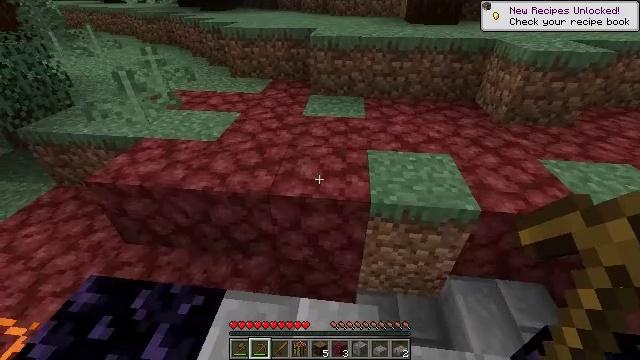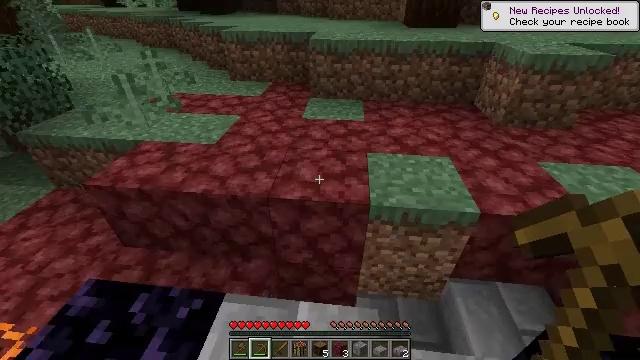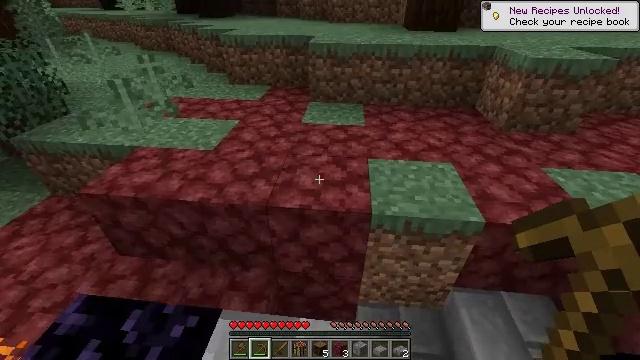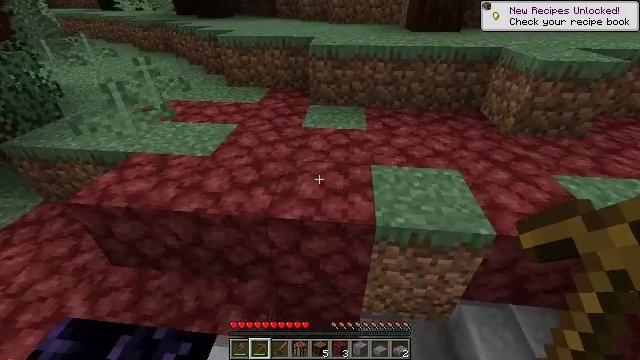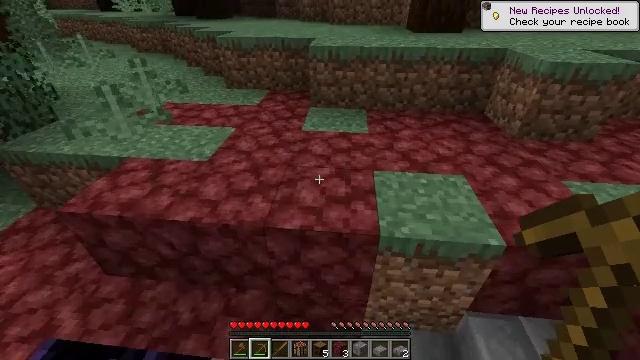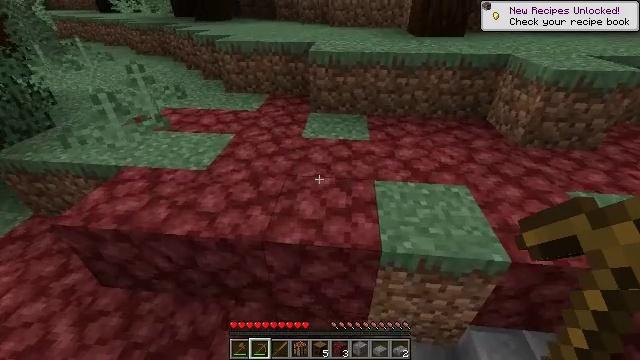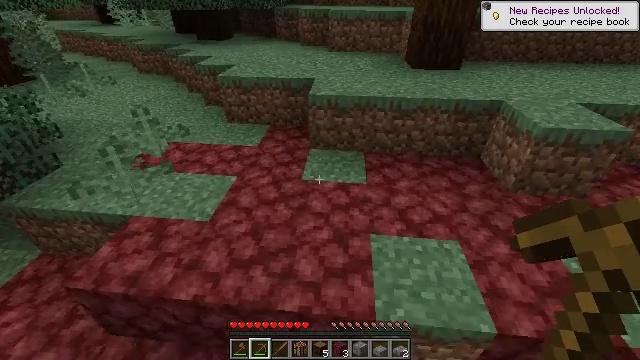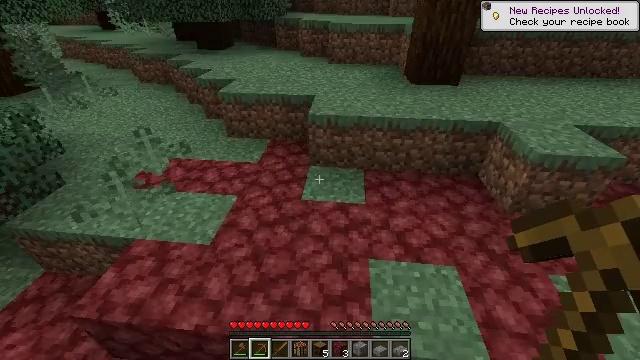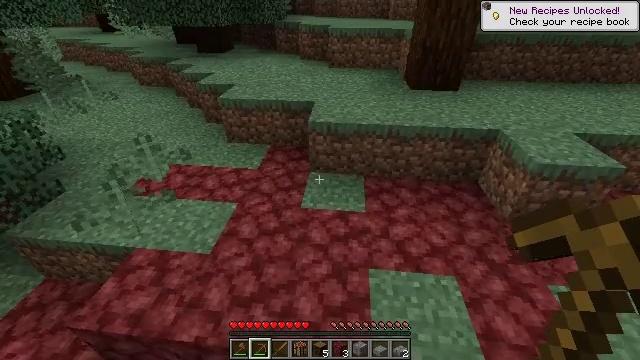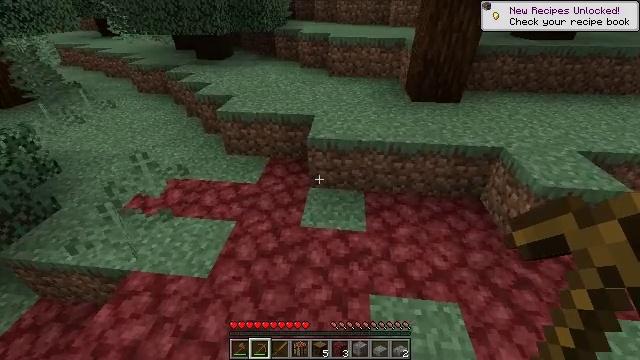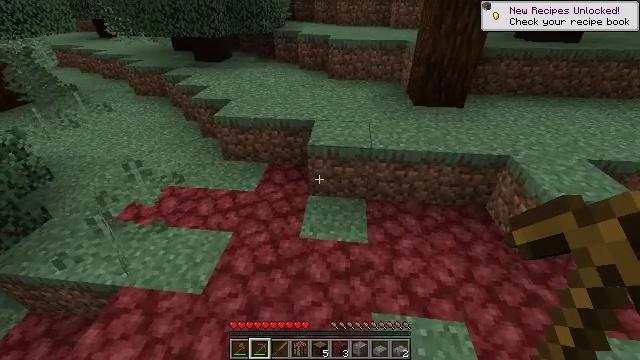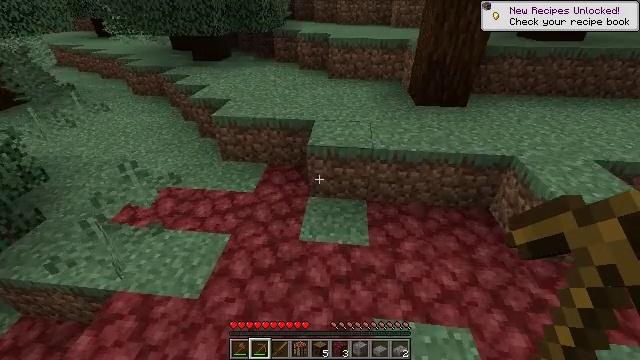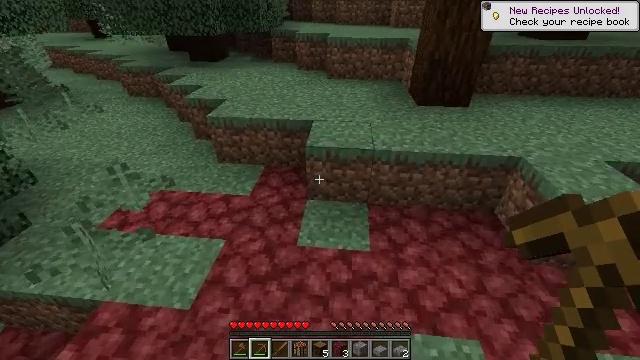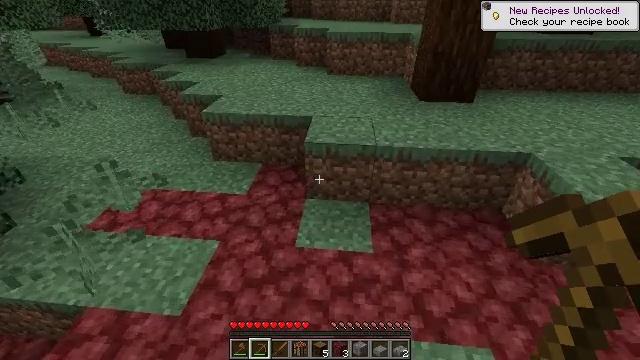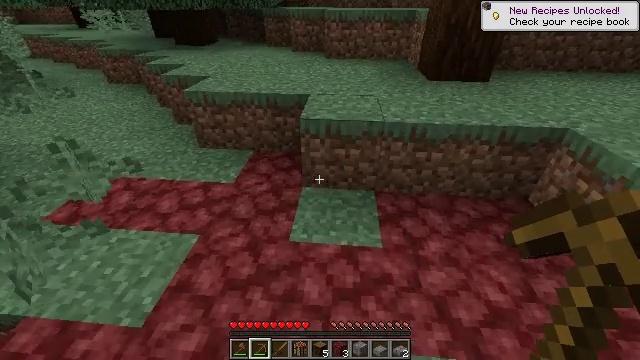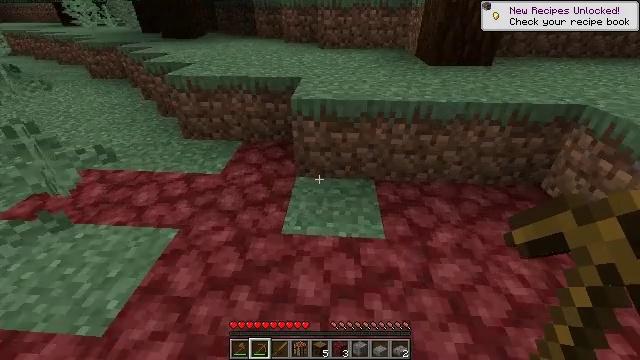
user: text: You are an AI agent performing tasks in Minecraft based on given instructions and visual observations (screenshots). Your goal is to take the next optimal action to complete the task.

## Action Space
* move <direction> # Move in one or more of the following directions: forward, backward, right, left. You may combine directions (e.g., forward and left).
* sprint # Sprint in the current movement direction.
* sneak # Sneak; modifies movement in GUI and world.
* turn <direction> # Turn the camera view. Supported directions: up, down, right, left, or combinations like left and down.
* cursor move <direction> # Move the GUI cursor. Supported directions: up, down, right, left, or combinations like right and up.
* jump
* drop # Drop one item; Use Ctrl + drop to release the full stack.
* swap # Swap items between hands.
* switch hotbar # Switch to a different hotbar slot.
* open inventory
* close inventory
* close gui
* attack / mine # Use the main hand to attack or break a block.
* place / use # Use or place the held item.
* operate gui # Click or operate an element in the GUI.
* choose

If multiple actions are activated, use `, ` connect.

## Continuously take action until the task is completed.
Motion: motion action
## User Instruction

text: Mine the stone slab block.
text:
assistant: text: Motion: no_op
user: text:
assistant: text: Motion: move forward
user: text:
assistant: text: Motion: move forward
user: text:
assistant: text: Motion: move forward
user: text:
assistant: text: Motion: move forward, jump
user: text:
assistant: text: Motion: move forward, jump
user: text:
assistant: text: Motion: move forward, jump
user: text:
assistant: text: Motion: move forward, jump
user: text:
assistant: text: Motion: move forward, jump
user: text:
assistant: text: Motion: move forward
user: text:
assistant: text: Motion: move forward
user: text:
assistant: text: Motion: move forward
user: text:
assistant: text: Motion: move forward
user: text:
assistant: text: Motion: move forward
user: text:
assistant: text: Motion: move forward, turn right
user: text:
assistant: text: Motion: move forward, turn right
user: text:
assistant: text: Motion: move forward, turn right
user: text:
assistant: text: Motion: move forward, turn right
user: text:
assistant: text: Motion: move forward, turn right, open inventory
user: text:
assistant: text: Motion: move forward, open inventory
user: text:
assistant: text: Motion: move forward, open inventory
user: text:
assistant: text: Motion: move forward, open inventory
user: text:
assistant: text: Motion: move forward
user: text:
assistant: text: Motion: no_op
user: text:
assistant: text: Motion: no_op
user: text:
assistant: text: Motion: no_op
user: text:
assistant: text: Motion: cursor move right
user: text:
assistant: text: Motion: cursor move right and down
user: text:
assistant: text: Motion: cursor move right and down
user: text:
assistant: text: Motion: no_op